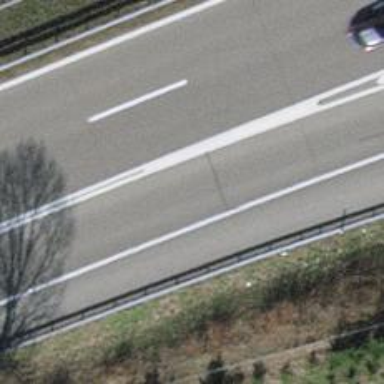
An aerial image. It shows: Paved motorway link.